Question: Last channel?
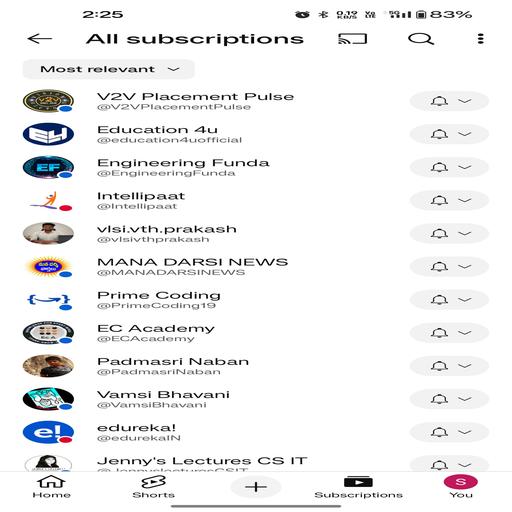
Answer: Jenny's Lectures CS IT